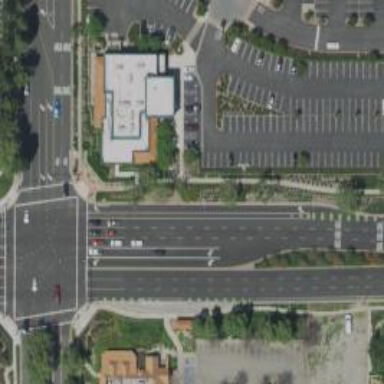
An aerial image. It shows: Primary highway with separate sidewalk.